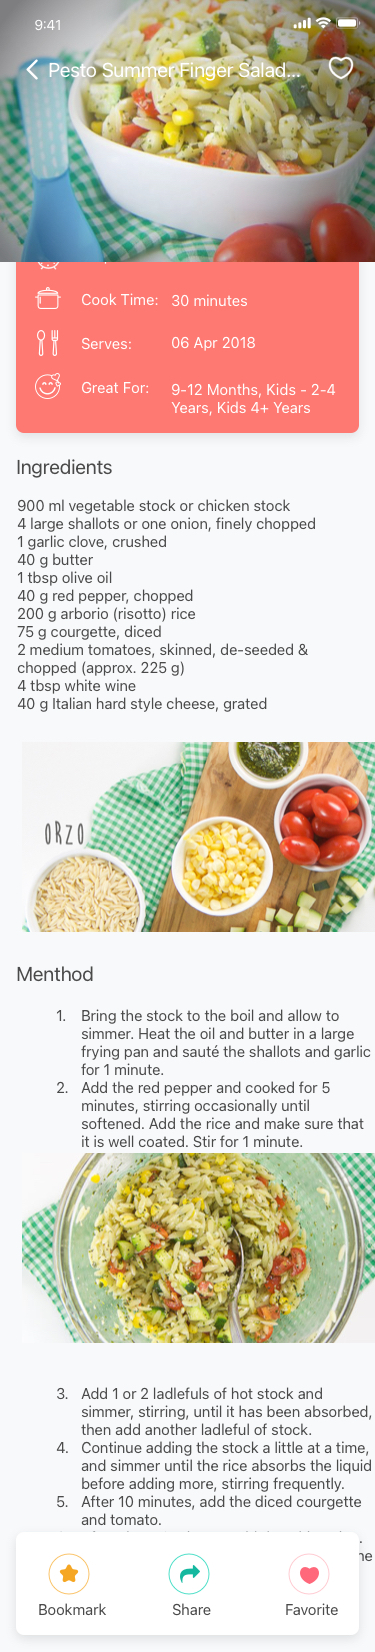
Text in this UI design:
5 minutes
30 minutes
06 Apr 2018
9-12 Months, Kids - 2-4 Years, Kids 4+ Years
Prep Time:

Cook Time:

Serves:

Great For:
900 ml vegetable stock or chicken stock
4 large shallots or one onion, finely chopped
1 garlic clove, crushed
40 g butter
1 tbsp olive oil
40 g red pepper, chopped
200 g arborio (risotto) rice
75 g courgette, diced
2 medium tomatoes, skinned, de-seeded & chopped (approx. 225 g)
4 tbsp white wine
40 g Italian hard style cheese, grated
Ingredients
Menthod
	1.	Bring the stock to the boil and allow to simmer. Heat the oil and butter in a large frying pan and sauté the shallots and garlic for 1 minute.
	2.	Add the red pepper and cooked for 5 minutes, stirring occasionally until softened. Add the rice and make sure that it is well coated. Stir for 1 minute.

	3.	Add 1 or 2 ladlefuls of hot stock and simmer, stirring, until it has been absorbed, then add another ladleful of stock.
	4.	Continue adding the stock a little at a time, and simmer until the rice absorbs the liquid before adding more, stirring frequently.
	5.	After 10 minutes, add the diced courgette and tomato.
	6.	After about 8 minutes add the white wine. When all the stock has been added and the rice is cooked (it will probably take about 20 minutes for the rice to cook through), stir in the Italian hard style cheese until melted and season to taste..
Bookmark
Share
Favorite
Pesto Summer Finger Salad…